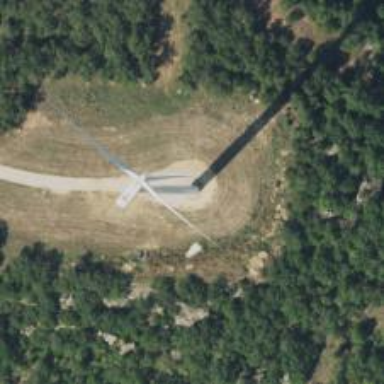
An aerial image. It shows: Wind generator powered by horizontal axis wind turbine.